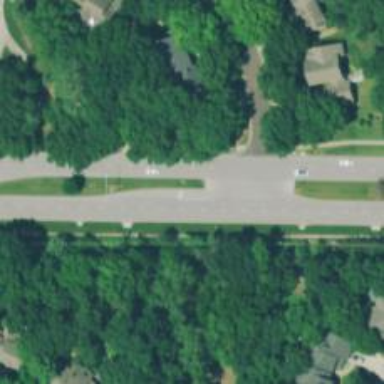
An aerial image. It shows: Road with left marking.